Question: I am creating a .pkg installer for my OSX application and I am having trouble figuring out how to set the background image.
I am creating my installer in my build script like this:
'''
pkgbuild --root $APP_FOLDER --identifier "com.company.product" $FINAL_PKG
'''
This works great but I have not been able to find any information about setting the background image in the man pages. I have seen package installers that have custom background images, how does one set it?
EDIT:
Here is a screenshot of a package installer with a custom background:

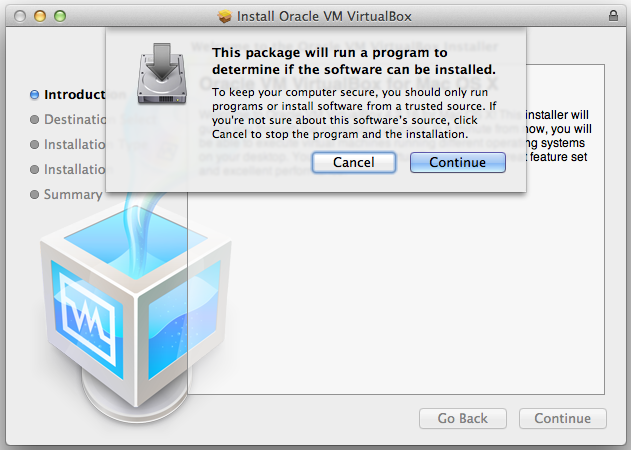
Answer: Ah ha! There is a resources flag that goes along with productbuild. Here is a stackoverflow question addressing the resources: <URL>
It mentions --resources /path/Resources
and an en.lproj subdirectory, and an XML resources file. You can specify the background.jpg or modify an existing one.
Hope this points you in the right direction(s).